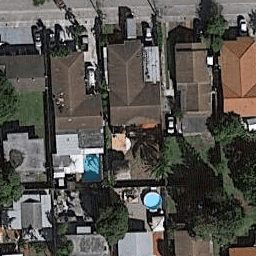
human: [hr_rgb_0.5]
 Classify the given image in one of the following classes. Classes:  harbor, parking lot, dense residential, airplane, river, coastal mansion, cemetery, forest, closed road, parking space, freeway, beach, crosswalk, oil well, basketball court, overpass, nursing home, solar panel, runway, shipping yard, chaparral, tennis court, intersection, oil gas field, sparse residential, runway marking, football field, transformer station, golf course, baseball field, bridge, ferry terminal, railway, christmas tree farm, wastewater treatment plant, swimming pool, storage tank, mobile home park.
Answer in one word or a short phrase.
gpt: dense residential